Question: I have a background image for my hero section. On some screen, the background image fits perfectly. However, on some other screens such as my iPhone, it's really way too zoomed in.
I tried solutions on Stack Overflow, such as 'background-size:contain' or 'background-size:100%', but I end up with like a background that it is repeated 3-4 times. Here is my code for the background:
'''
.bg-hero {
background-image: url('/img/background.jpg');
background-size: cover;
background-position: center;
background-attachment: fixed;
}
'''

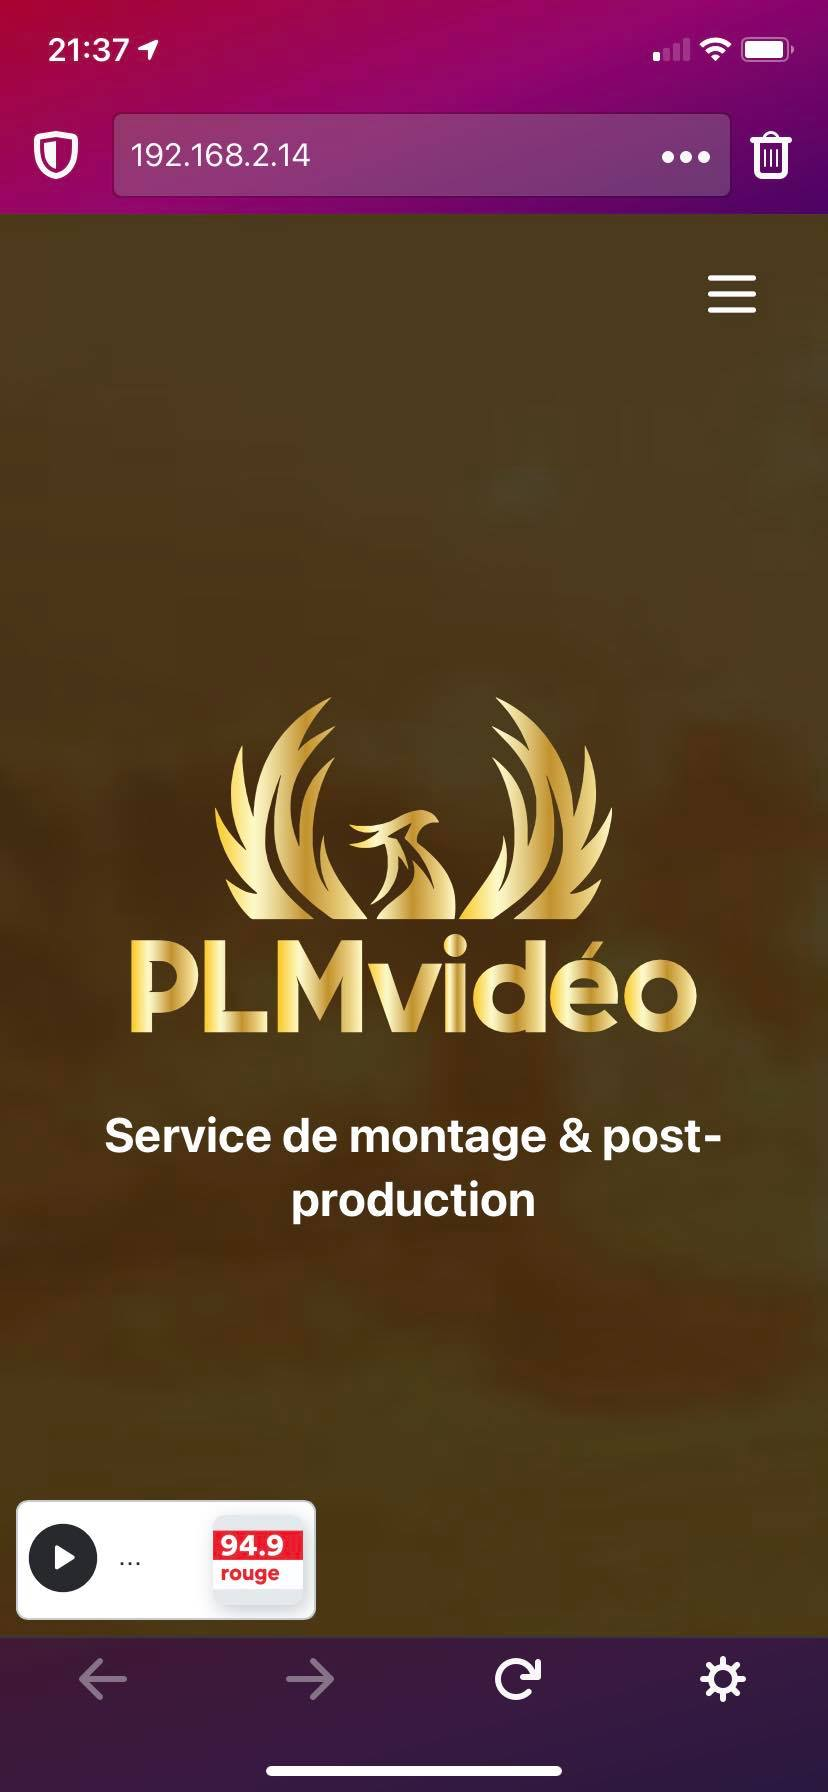
Answer: the initial answer raised the question of background-attachment: fixed which can cause problems in some combinations of settings. However, in this case testing with different aspect ratios images and leaving the fixed in I was unable to recreate the problem, the background-size: cover worked in both orientations. I leave the info below here for now in case it helps point to something that is causing the problem.
The problem may be in these settings:
'''
.bg-hero {
background-image: url('/img/background.jpg');
background-size: cover;
background-position: center;
background-attachment: fixed;
}
'''
background-attachment: fixed is not supported in IOS. Depending on what version it can lead to e.g. overstretched image (though this question talks of zooming in rather than stretching). See <URL> but the background-size: cover should have got round that for you.
> Partial support refers to supporting local but not fixed